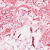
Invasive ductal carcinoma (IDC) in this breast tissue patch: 0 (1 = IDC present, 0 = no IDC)